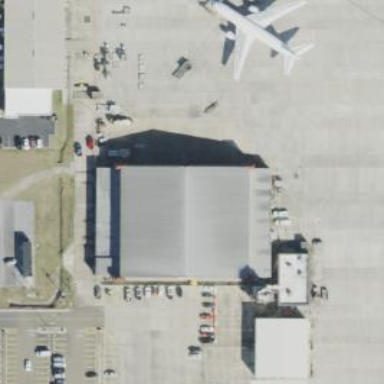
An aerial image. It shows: Hangar building at the airport.